Question: The problem I have is that after logging in, and pressing OKAY in safari.
It can't go further! Safari is unable to open.
<URL>
(in the .plist I have added the correct URL type (fb[yourappid]host)
'''
facebook = [[Facebook alloc] initWithAppId:@"myappId"
urlSchemeSuffix:@"host"
andDelegate:self];
NSUserDefaults *defaults = [NSUserDefaults standardUserDefaults];
if ([defaults objectForKey:@"FBAccessTokenKey"]
&& [defaults objectForKey:@"FBExpirationDateKey"]) {
facebook.accessToken = [defaults objectForKey:@"FBAccessTokenKey"];
facebook.expirationDate = [defaults objectForKey:@"FBExpirationDateKey"];
}
NSArray *permissions = [[NSArray alloc] initWithObjects:
@"user_likes",
@"read_stream",
nil];
if (![facebook isSessionValid]) {
[facebook authorize:permissions];
[permissions release];
}
'''
Picture of the login screen after login:

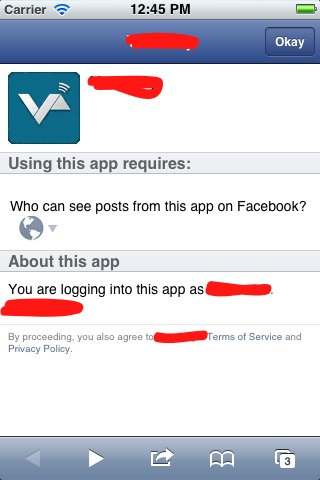
Answer: Read this and make sure you are writing the 'urlSchemeSuffix' in the correct format
> urlSchemeSuffix is a string of lowercase letters that is appended
to the base URL scheme used for SSO. For example, if your
facebook ID is "350685531728" and you set urlSchemeSuffix to
"abcd", the Facebook app will expect your application to bind to
the following URL scheme: "fb350685531728abcd". This is useful if
your have multiple iOS applications that share a single Facebook
application id (for example, if you have a free and a paid
version on the same app) and you want to use SSO with both apps.
Giving both apps different urlSchemeSuffix values will allow the
Facebook app to disambiguate their URL schemes and always
redirect the user back to the correct app, even if both the free
and the app is installed on the device.urlSchemeSuffix is
supported on version 3.4.1 and above of the Facebook app. If the
user has an older version of the Facebook app installed and your
app uses urlSchemeSuffix parameter, the SDK will proceed as if
the Facebook app isn't installed on the device and redirect the
user to Safari.